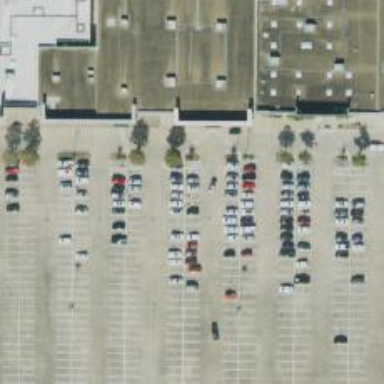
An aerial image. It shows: Parking space.